Field crop: tomato
Growth stage: 2
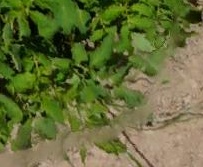
Species: tomato